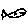
Label: fish